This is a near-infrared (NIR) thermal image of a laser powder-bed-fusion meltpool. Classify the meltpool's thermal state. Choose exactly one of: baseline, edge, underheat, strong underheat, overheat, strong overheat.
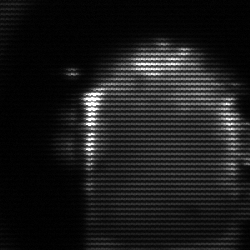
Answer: baseline